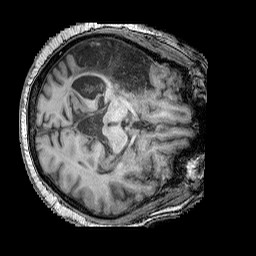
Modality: T1w
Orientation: axial
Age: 54
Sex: male
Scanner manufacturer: siemens
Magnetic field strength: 3 T
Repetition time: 2.25 s
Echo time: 0.00411 s